Field crop: maize
Growth stage: 2
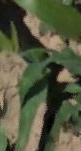
Species: maize